Field crop: maize
Growth stage: 1
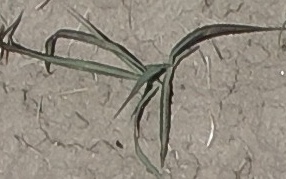
Species: sorghum